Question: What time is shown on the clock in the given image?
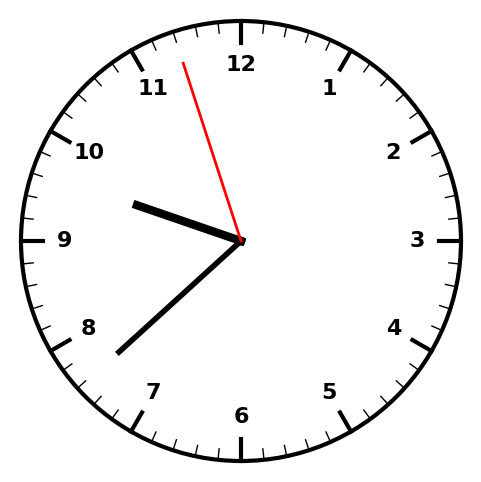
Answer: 09:37:57